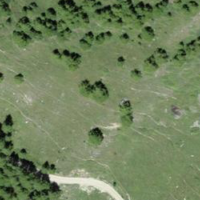
EUNIS habitat code: 26
Species observed at this site:
Fabriciana niobe
Parnassius apollo
Erebia alberganus
Satyrus ferula
Lasiommata maera
Erebia melampus
Erebia ligea